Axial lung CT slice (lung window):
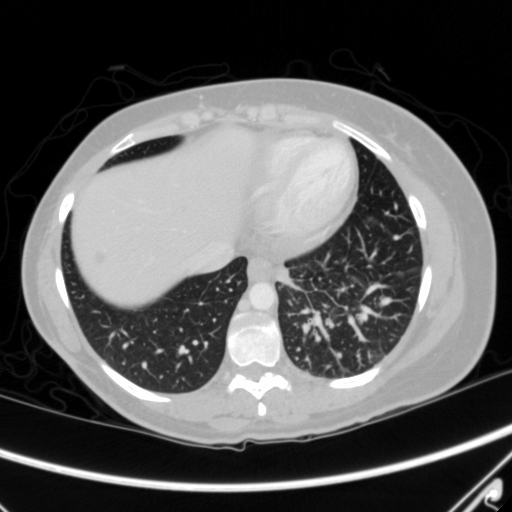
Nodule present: no